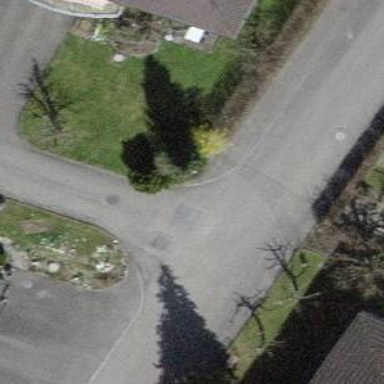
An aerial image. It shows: Kerb serving as barrier.